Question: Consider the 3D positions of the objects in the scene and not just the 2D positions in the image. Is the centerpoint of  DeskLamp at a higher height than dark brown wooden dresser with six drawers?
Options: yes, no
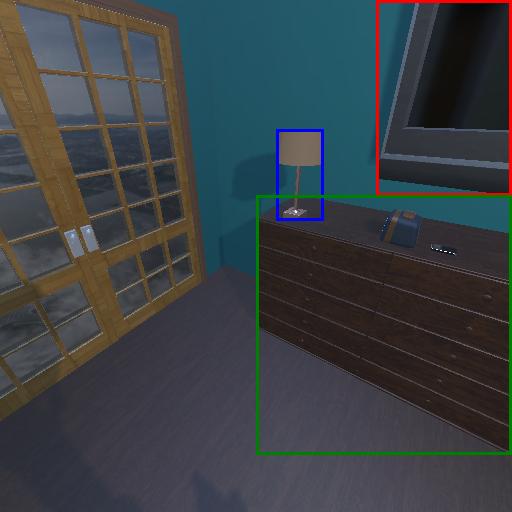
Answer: yes